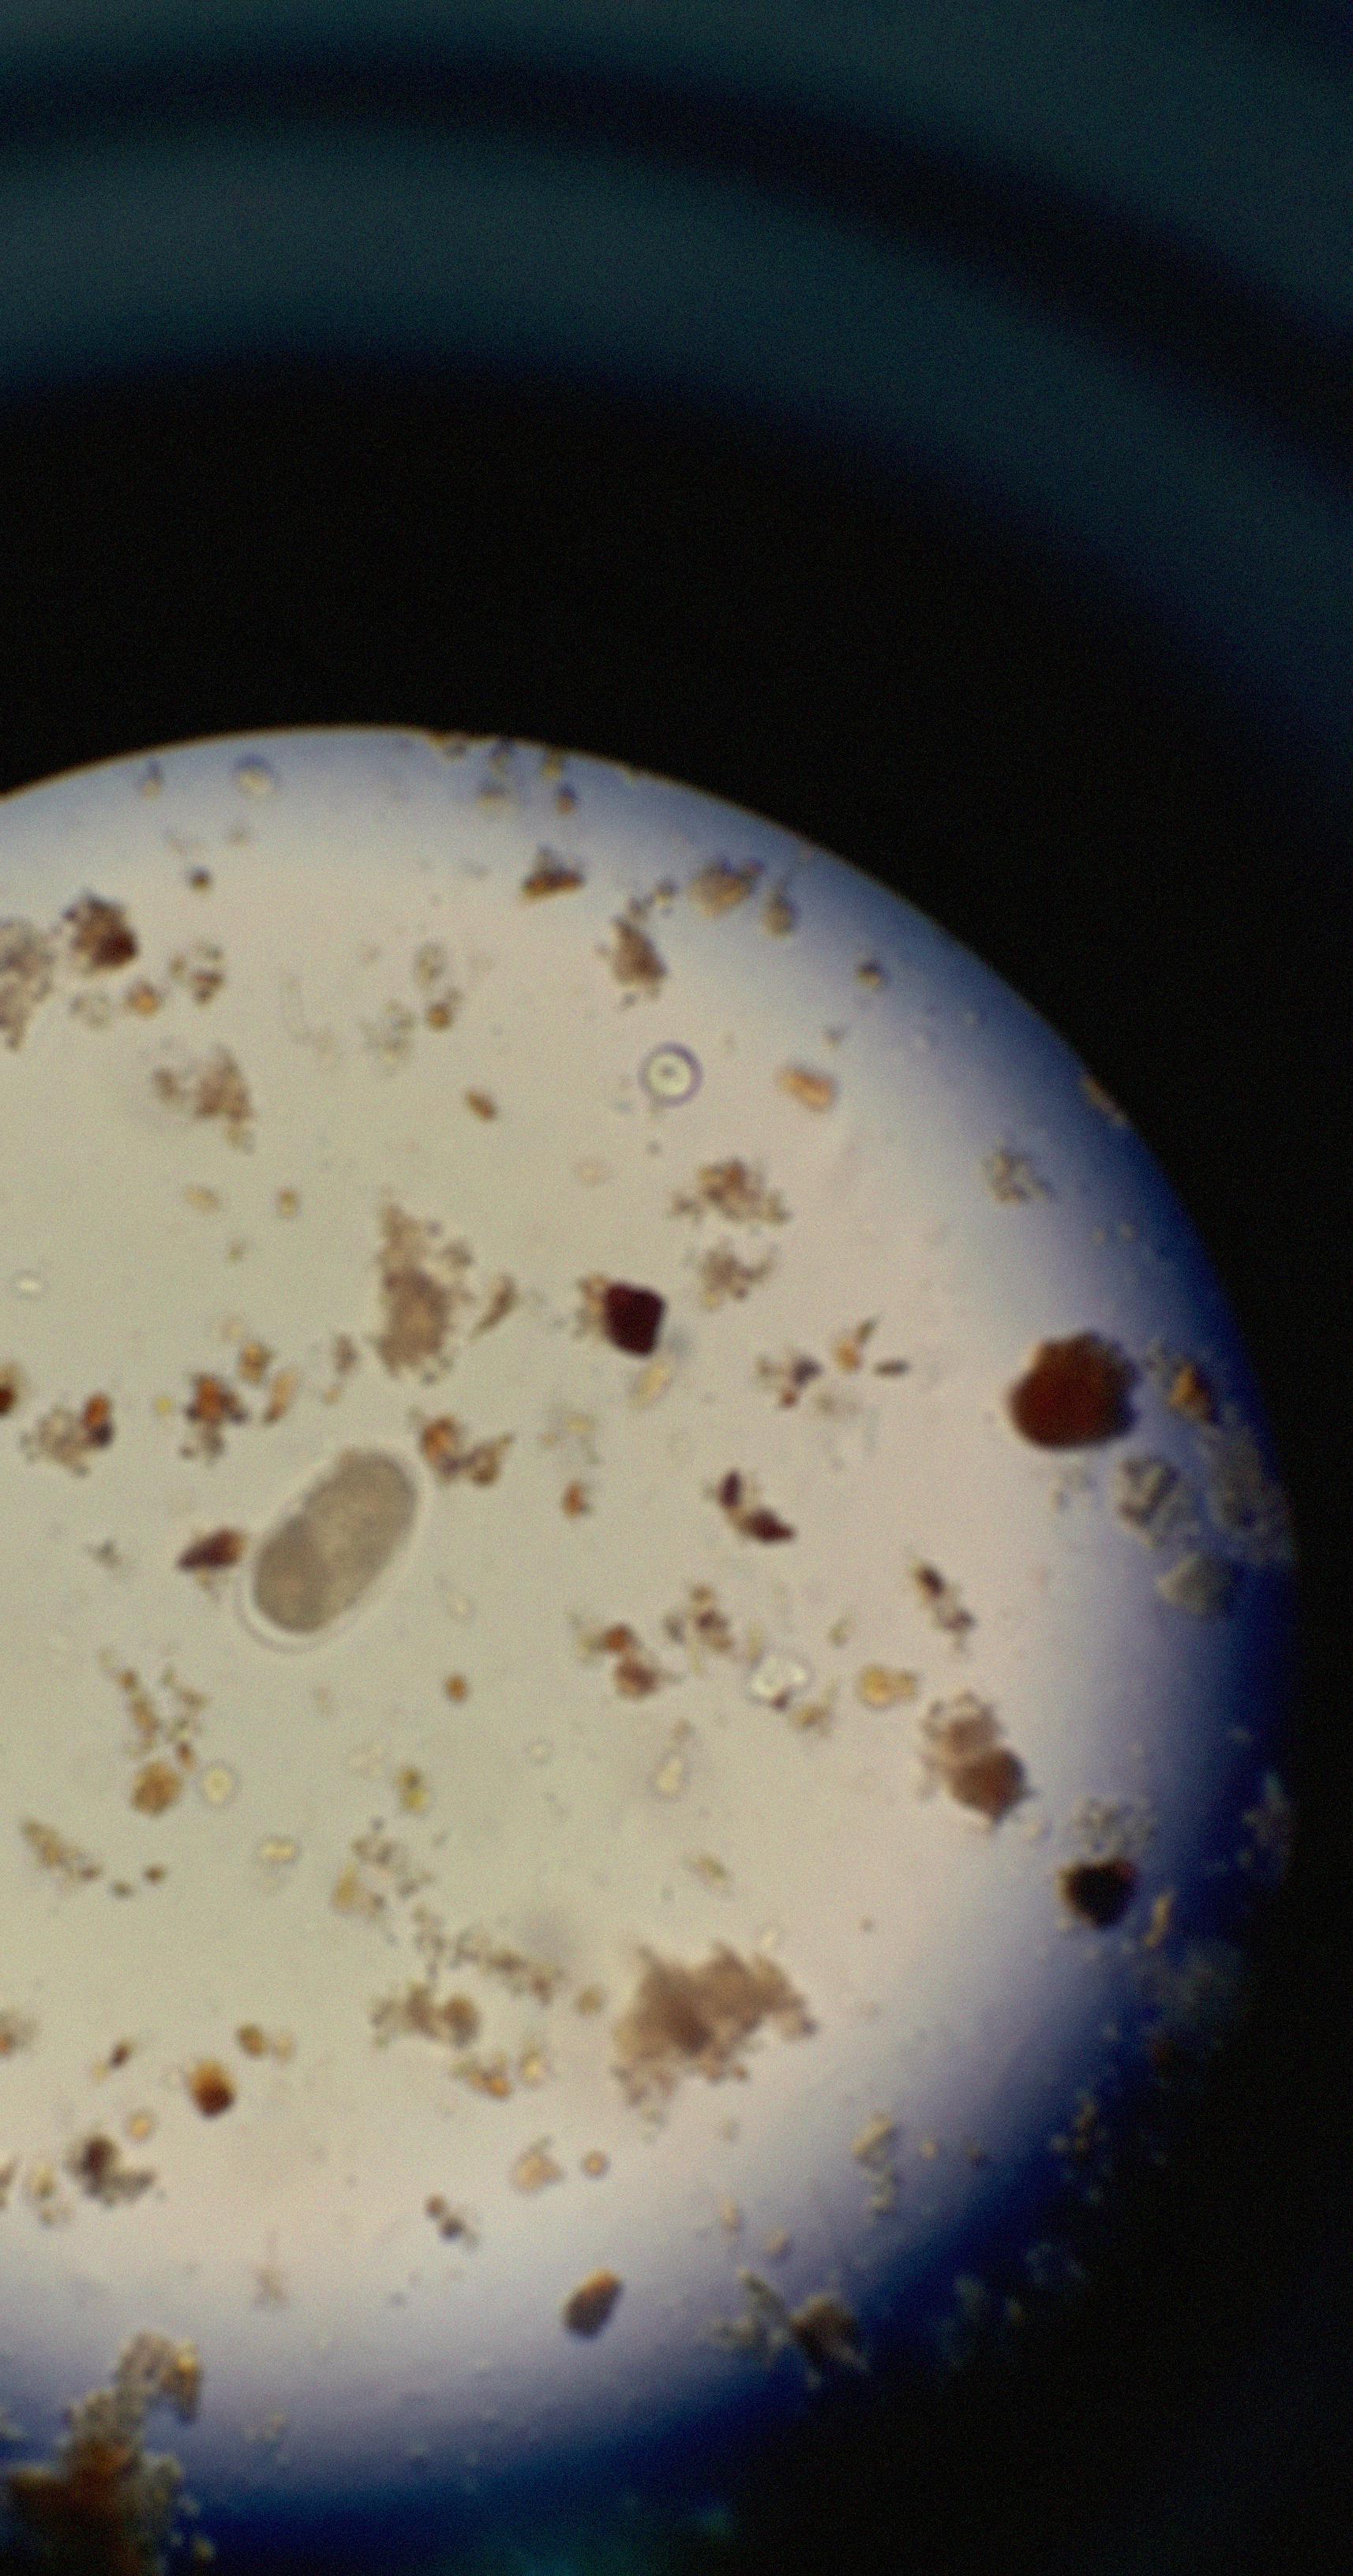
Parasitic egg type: Hookworm egg